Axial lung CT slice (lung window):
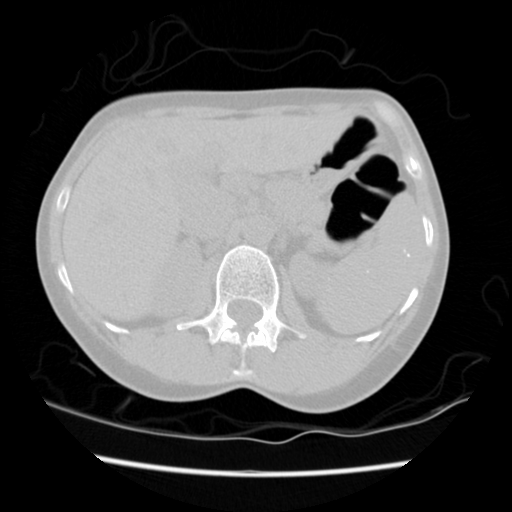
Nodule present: no